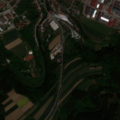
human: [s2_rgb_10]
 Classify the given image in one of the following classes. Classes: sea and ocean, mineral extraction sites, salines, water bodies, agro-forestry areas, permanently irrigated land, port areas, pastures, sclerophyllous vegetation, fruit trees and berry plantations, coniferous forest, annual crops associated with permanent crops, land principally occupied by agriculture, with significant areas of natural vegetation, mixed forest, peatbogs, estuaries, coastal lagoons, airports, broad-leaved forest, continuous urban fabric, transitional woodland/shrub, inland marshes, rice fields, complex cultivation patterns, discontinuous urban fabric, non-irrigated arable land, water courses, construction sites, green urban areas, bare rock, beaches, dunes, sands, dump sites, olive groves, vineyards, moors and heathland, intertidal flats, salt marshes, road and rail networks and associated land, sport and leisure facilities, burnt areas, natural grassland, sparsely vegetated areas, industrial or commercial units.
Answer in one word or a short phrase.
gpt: discontinuous urban fabric, industrial or commercial units, non-irrigated arable land, complex cultivation patterns, coniferous forest, mixed forest